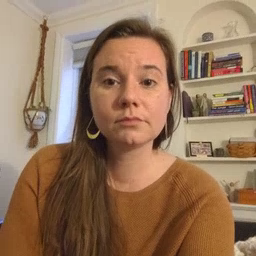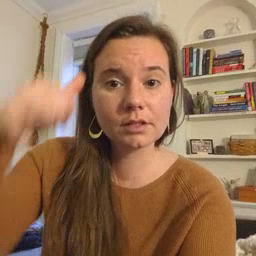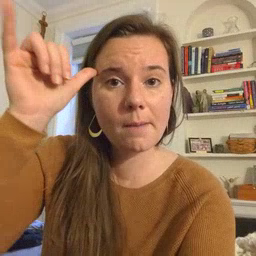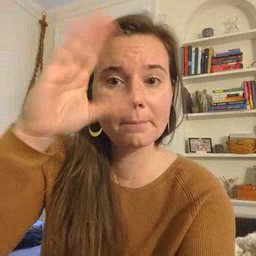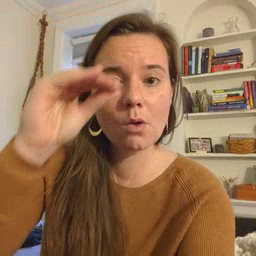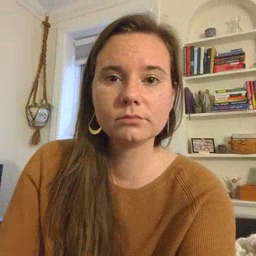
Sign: cowboy